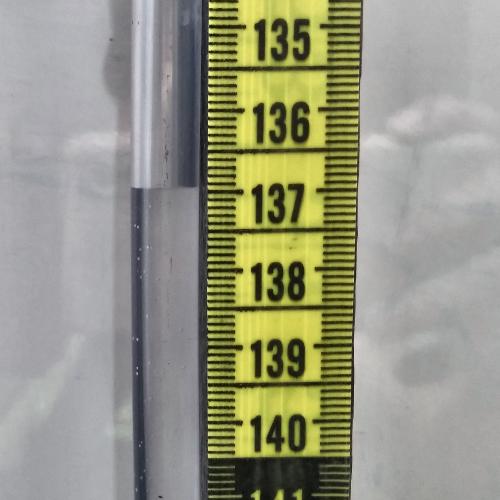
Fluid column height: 137.0 cm